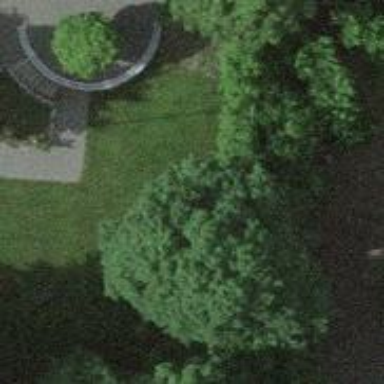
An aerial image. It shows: Deciduous broadleaved tree in garden.